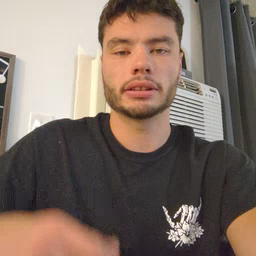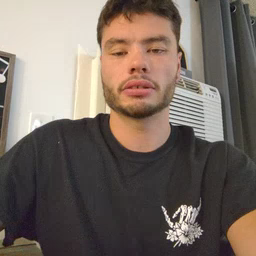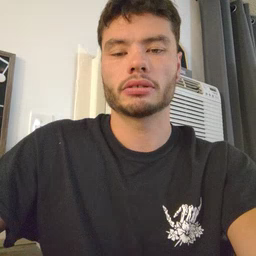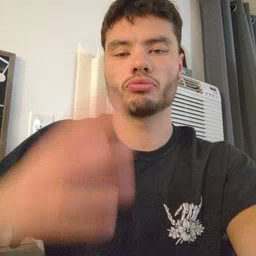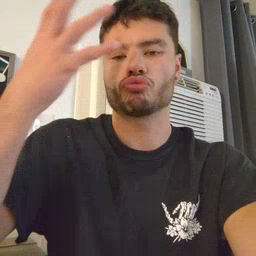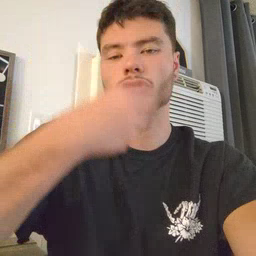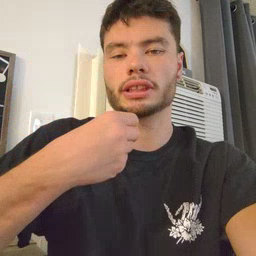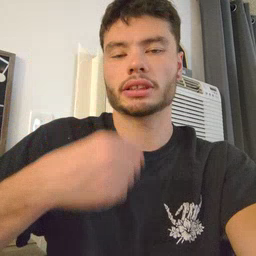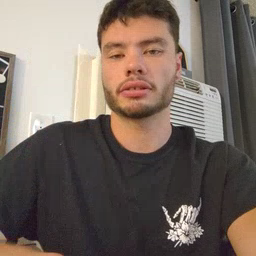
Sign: pretty